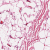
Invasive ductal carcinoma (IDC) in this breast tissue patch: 0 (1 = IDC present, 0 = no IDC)